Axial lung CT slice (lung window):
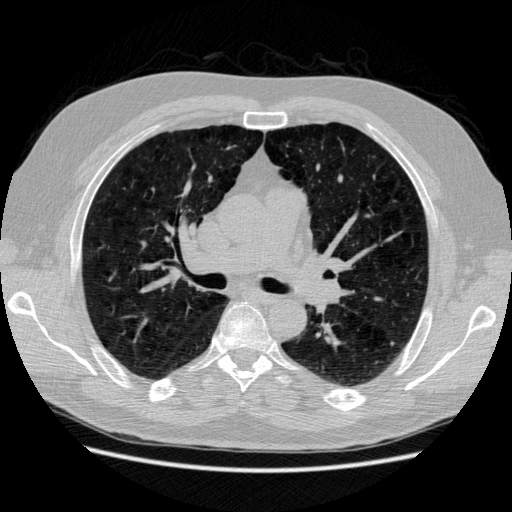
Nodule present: no